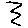
Label: zigzag